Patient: sex F, age 26
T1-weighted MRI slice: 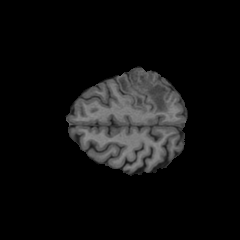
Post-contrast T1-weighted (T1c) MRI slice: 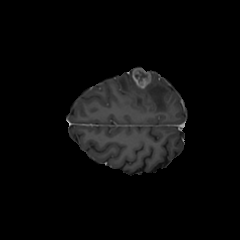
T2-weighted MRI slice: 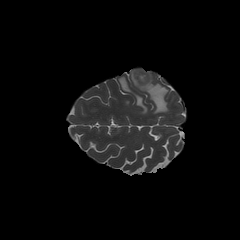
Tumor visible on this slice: yes
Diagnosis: Glioblastoma, IDH-wildtype
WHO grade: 4